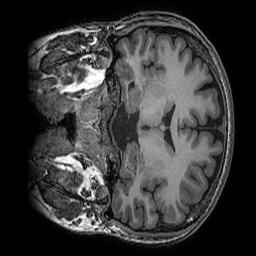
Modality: T1w
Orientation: coronal
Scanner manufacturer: ge
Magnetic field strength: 3 T
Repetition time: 0.008156 s
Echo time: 0.00318 s